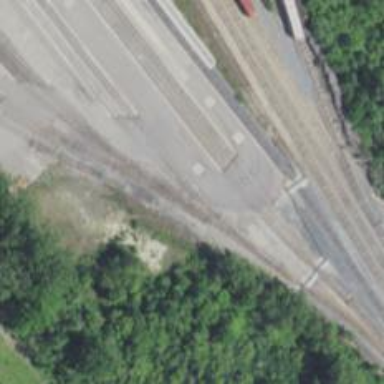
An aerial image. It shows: Rail spur service.